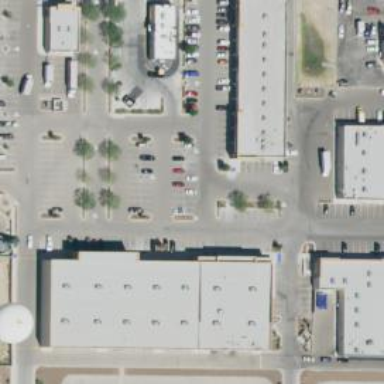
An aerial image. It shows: Parking space.